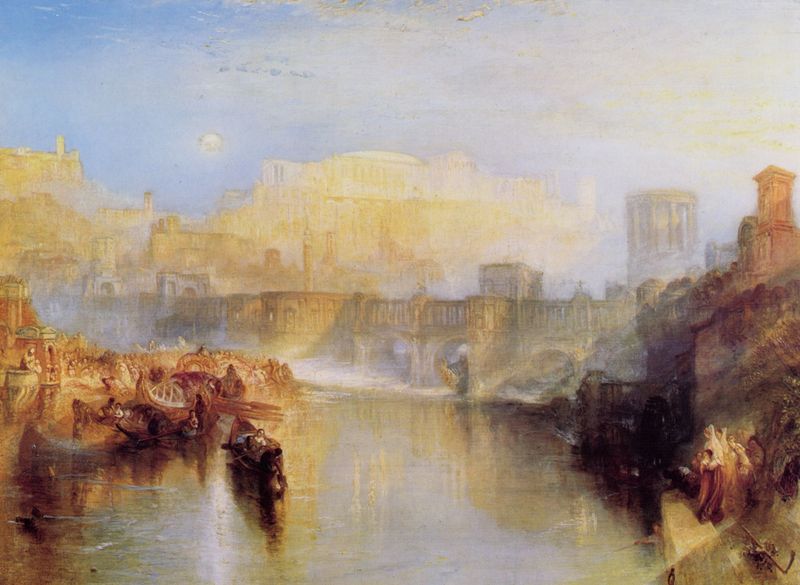
Titel: Agrippina landet mit der Asche von Germanicus. Die restaurierte Triumphbrücke und der Palast des Cäsar
Künstler: William Turner
Standort: London
Institution: Tate Gallery
Schlagwörter: blau, dunkel, felsen, gemälde, himmel, meer, schatten, wasser, wolken, aquarell, fluss, frauen, gelb, impressionismus, landschaft, menschen, stadt, ufer, braun, fenster, frau, hell, licht, männer, paris, pastell, schwarz, säulen, weiss, gebäude, haus, schloss, beige, malerei, architektur, holland, öl, häuser, hügel, nass, spiegelung, brücke, gewässer, kanal, sonne, gold, händler, england, kontrast, prinzessin, anhöhe, boot, boote, handel, kahn, kamin, karren, ruder, turm, schiff, schiffe, wellen, bogen, italien, venedig, hang, klippen, mauer, dunst, farbe, nebel, hafen, kähne, seine, lastkahn, friedrich, romantik, steg, turner, arch, arches, balcony, blue, column, columns, men, people, red, white, women, black, gray, green, grey, ladies, old, painting, wall, woman, yellow, glanz, reflection, brown, tor, bögen, spitzweg, mond, ruine, antike, helligkeit, burg, türme, palast, strahlen, kanu, festung, strahl, heiter, rom, tore, verschwommen, wood, verwischt, silver, cloud, clouds, man, mythology, rock, roman, sky, stone, rundbögen, boat, building, lake, landscape, orange, sea, ship, water, reflections, sun, tower, stadtmauer, stimmungsbild, spiegelungen, child, sfumato, tempel, light, river, view, david, castle, impressionism, ruins, shadow, träger, birds, boats, bridge, bright, town, sunlight, italy, rekonstruktion, city, human, ancient, rhein, family, rome, temple, walls, caesar, buildings, venice, canale grande, colors, gondel, gondeln, köln, pastel, constable, moon, medieval, william, crossing, pond, caspar, calm, sunset, bay, paint, blue sky, sunrise, william turner, china, humans, fog, port, blurred, haze, rich, caesaer, faruen, kölnd, row, saints, stimung, tan, hazy, market, scared, neben, towers, kind, trade, pretty, rowing, morning, canal, oar, pier, soft, aquarelle, warm, oars, woilken, transparent, rudder, row boat, bride, oils, prow, oil pastel, ferry, glanmz, cky, peer, fishers, mixing, lunar, riverbend, mpressionism, fishermans, kanue, oarsmen, doc, seasacpe